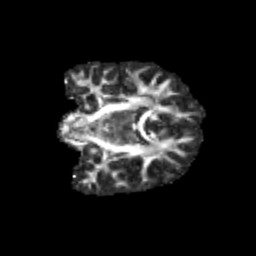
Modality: FA
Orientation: coronal
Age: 10
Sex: male
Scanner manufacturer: siemens
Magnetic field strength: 3 T
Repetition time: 3.8 s
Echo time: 0.07 s